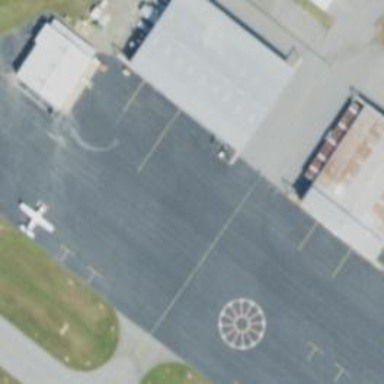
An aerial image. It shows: Hangar building at the airport.